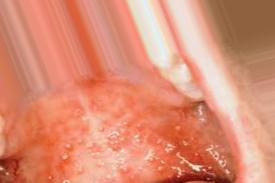
Condition: Mouth Ulcer